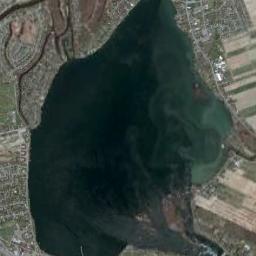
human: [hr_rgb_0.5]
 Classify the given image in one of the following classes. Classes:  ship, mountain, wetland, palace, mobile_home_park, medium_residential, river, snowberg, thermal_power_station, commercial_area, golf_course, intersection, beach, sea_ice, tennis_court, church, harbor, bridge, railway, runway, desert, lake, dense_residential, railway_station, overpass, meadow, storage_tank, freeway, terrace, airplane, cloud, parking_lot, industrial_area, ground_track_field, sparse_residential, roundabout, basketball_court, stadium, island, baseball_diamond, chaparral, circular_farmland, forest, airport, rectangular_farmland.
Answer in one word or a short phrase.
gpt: lake